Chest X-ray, PA view. Patient: 74 years old, sex F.
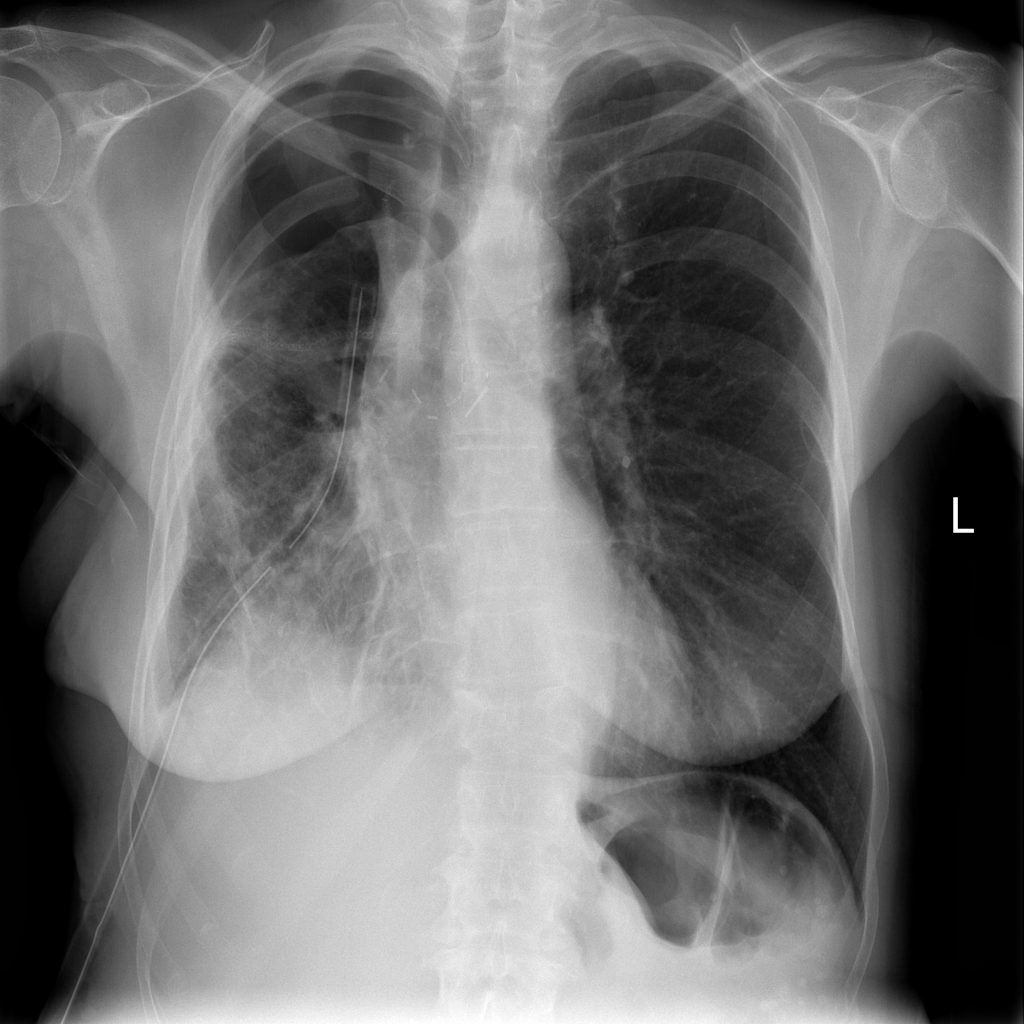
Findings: Pneumothorax